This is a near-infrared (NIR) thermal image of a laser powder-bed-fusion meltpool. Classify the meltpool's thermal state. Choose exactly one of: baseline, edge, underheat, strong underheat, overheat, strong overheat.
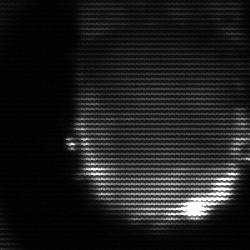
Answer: baseline